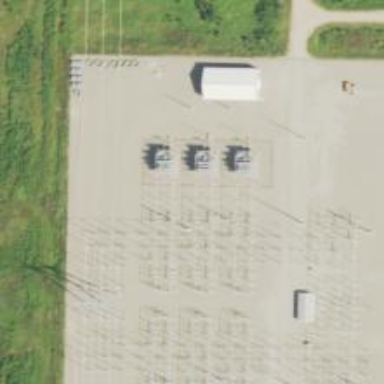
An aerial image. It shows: Switch used for power control.